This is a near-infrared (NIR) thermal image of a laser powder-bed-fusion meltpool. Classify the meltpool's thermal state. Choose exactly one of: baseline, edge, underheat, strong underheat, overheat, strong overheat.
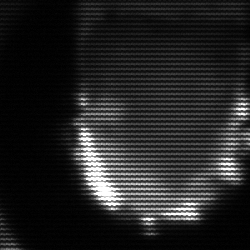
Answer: baseline